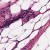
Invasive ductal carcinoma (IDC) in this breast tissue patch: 0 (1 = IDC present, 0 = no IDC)